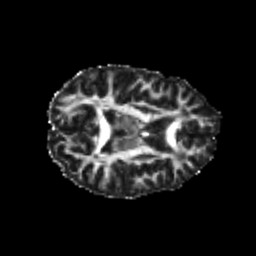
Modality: FA
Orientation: axial
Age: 20
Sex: female
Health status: healthy
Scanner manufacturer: philips
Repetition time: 7.385 s
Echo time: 0.08599 s